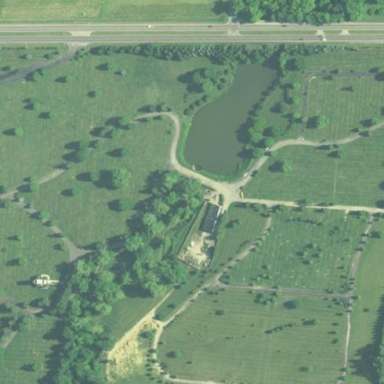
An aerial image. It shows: Cemetery.